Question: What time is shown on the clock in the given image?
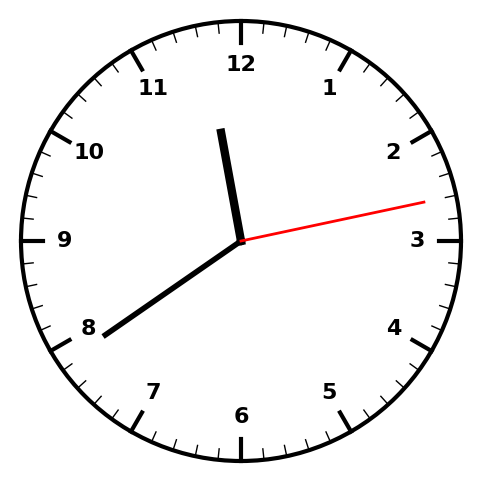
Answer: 11:39:13